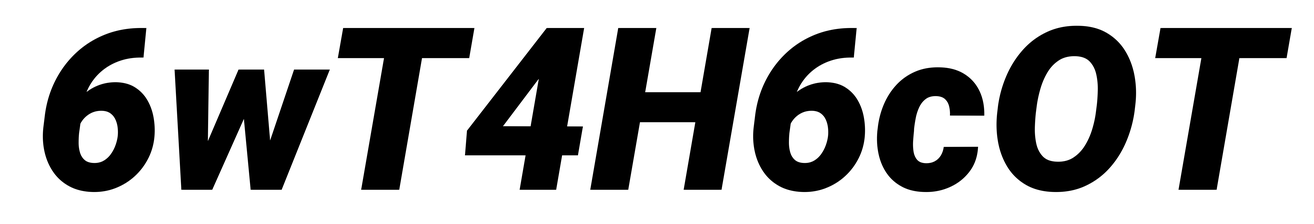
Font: Roboto-Italic_Black_Italic